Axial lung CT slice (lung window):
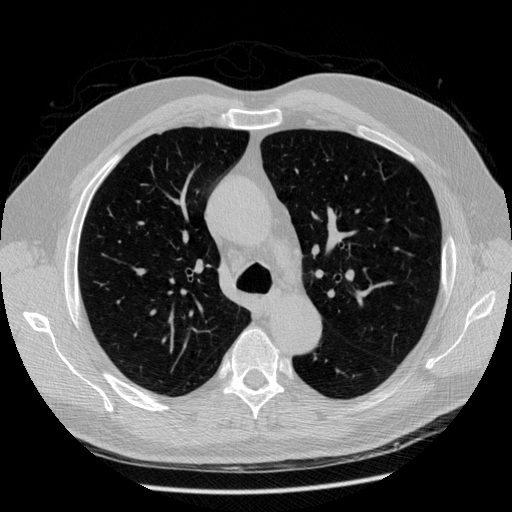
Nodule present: no